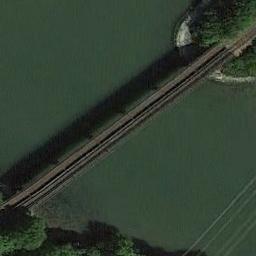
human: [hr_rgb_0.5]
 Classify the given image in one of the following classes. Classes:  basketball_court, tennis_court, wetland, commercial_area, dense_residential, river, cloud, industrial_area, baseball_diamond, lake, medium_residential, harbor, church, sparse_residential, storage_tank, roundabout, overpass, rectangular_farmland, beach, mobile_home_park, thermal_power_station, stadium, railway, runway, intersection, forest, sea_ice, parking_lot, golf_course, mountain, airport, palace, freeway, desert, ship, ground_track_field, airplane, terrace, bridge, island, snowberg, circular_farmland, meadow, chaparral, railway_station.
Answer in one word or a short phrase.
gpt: bridge